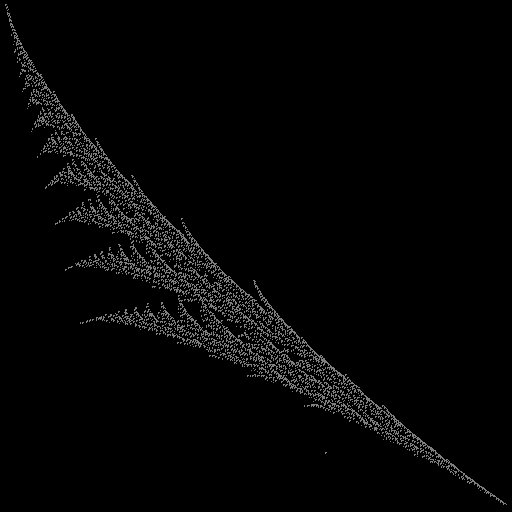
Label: umbrellafern